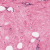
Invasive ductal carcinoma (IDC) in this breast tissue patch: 0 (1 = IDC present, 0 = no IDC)